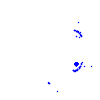
Particle: kaon